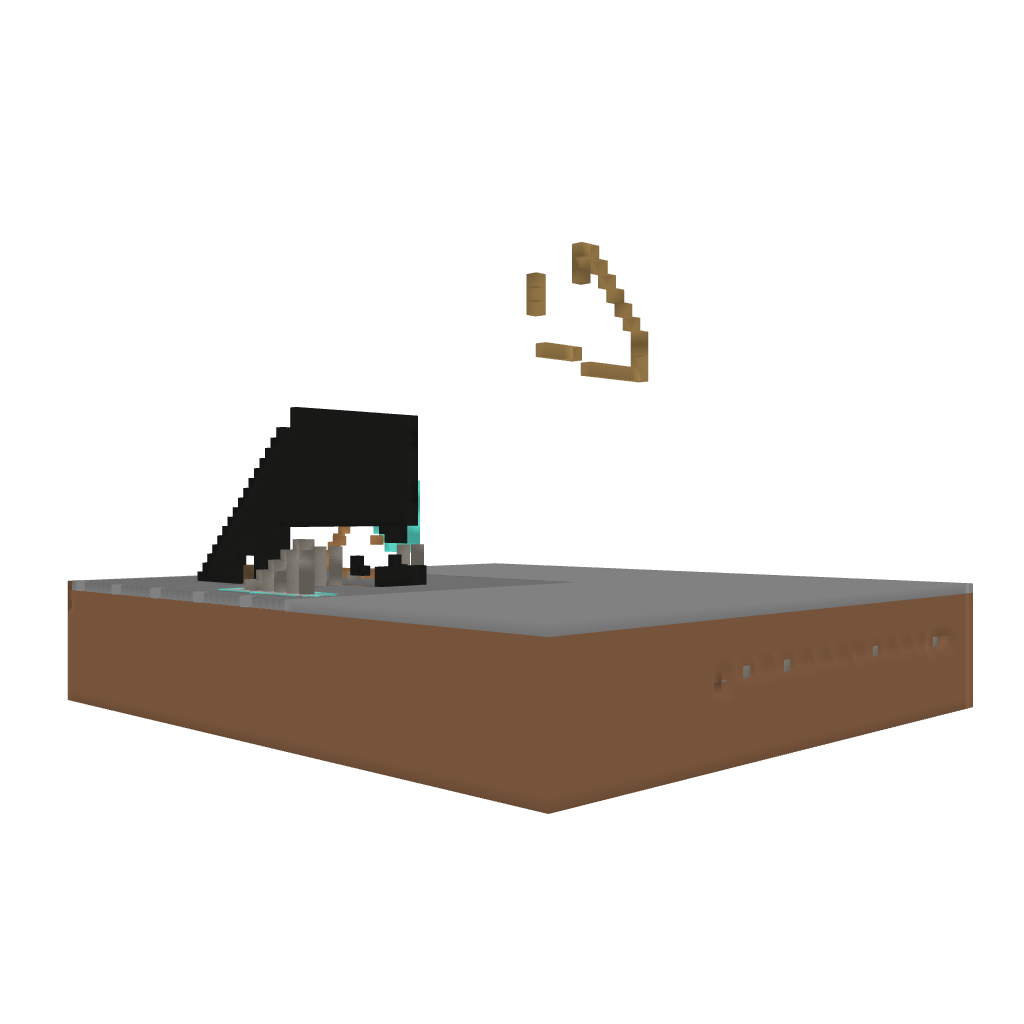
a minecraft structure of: Club Diamond